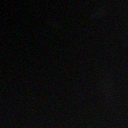
Screen state: off